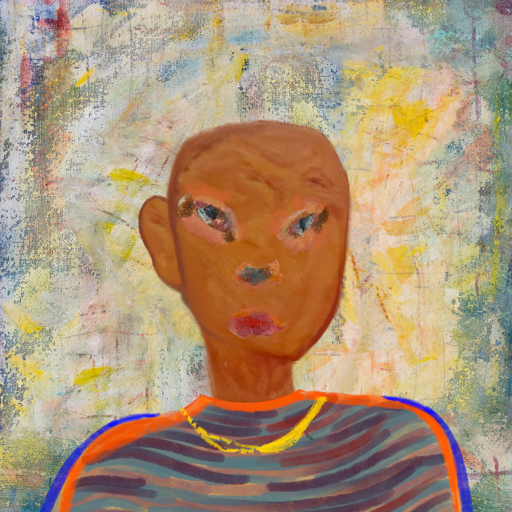
Background: Irani, Head And Neck Front: Pious_Lady, Face Front: Boggyland, Bust: Experience, Hair Front: Blank, Head Accessory: Blank, Second Necklace: Blank, Necklace: Irani_1, Baby: Blank